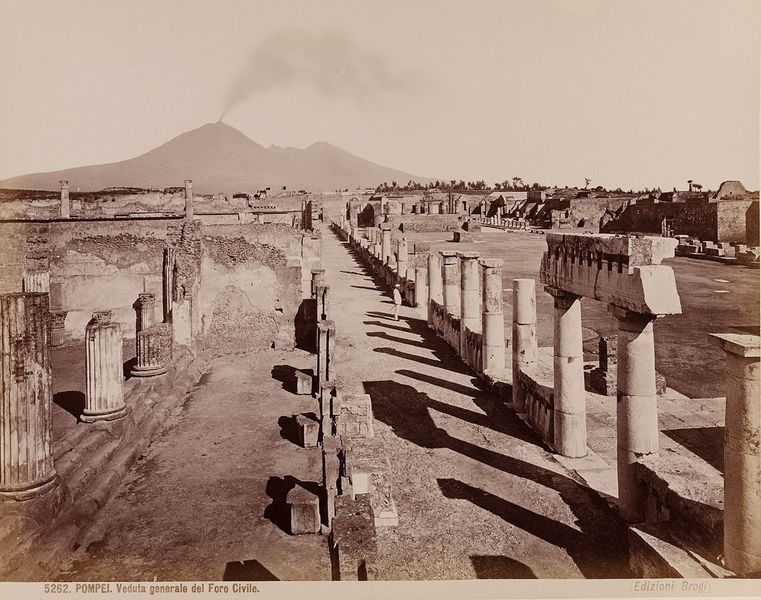
Künstler: Giacomo Brogi
Standort: Hamburg
Institution: Museum für Kunst und Gewerbe Hamburg
Schlagwörter: stadt, architektur, ort, berge, gebirge, dorf, foto, fotografie, photographie, stadtansicht, ruinen, photo, foro, pompeji, vesuv, architekturfotografie, ausgrabung, albumin, grabung, lichtbild, dokumentarfotografie, historische, vulkanismus, architekturphotographie, bildwerke, civile, angewandte und bildende kunst, hessische systematik, ruinenbild, schwarzweißpositivverfahren, silbersalzverfahren, schwarzweißfotografie, berichtende, gebäude, örtlichkeit, straße, stätte, albuminpapier, archäologische